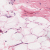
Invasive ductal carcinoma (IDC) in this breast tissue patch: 0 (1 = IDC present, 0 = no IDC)